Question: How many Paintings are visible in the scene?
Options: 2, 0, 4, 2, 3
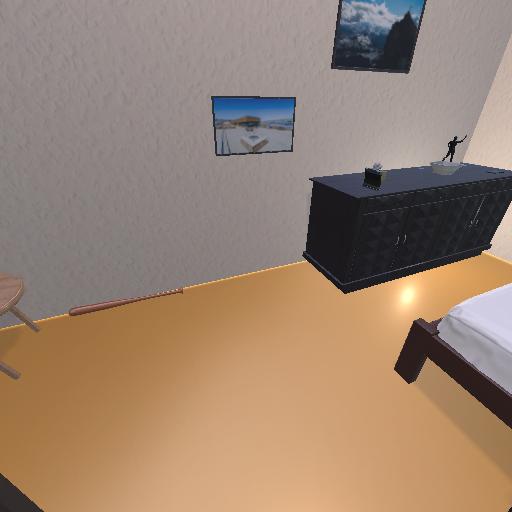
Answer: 2